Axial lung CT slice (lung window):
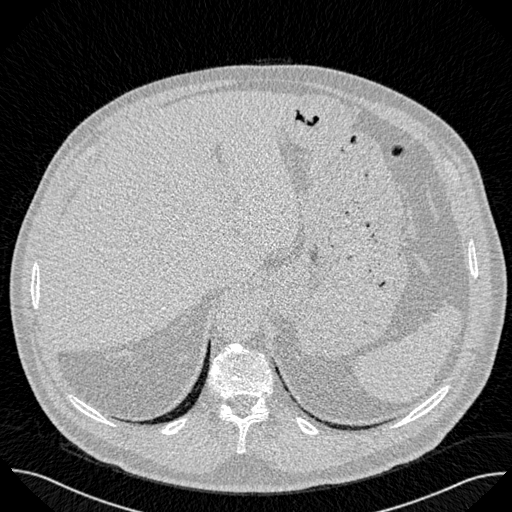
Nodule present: no